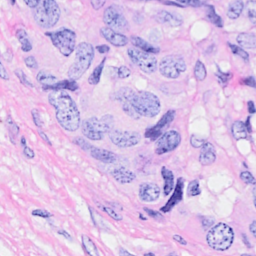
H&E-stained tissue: Breast